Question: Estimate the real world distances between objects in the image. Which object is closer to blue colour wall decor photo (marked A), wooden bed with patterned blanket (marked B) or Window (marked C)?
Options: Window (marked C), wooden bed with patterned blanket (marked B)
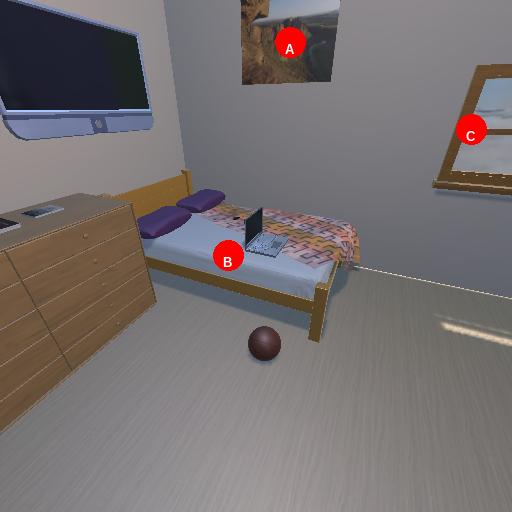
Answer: Window (marked C)